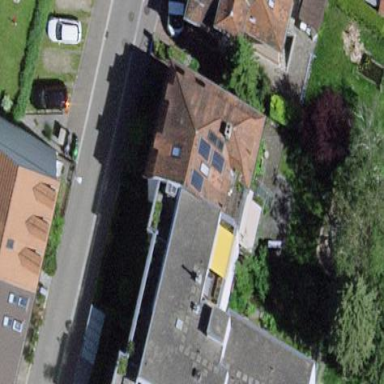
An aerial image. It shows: Simple house.